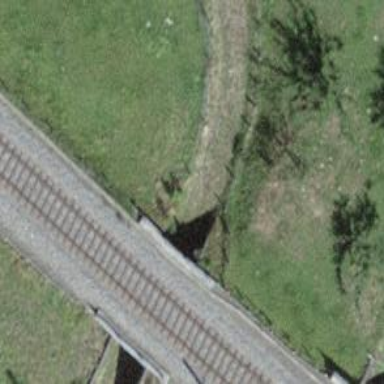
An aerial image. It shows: Track with grade 5 surface passing through tunnel.